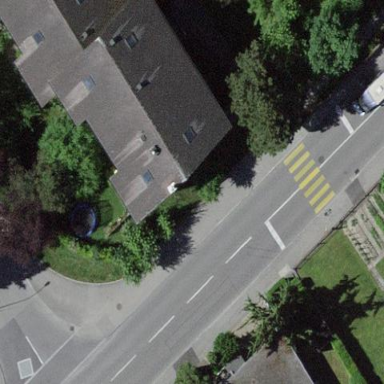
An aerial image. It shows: Gabled roof on residential building.